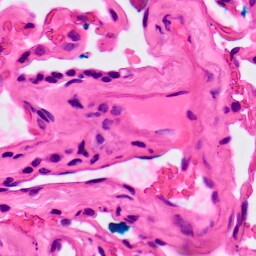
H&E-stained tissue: Lung